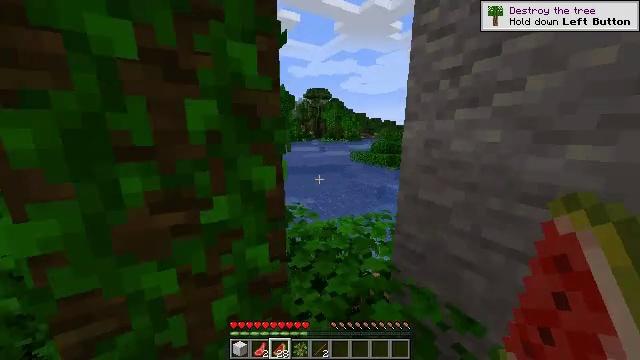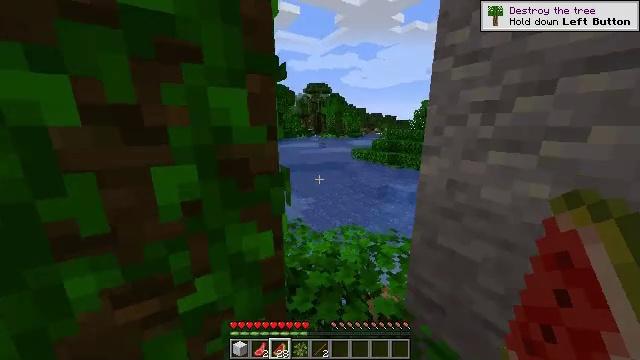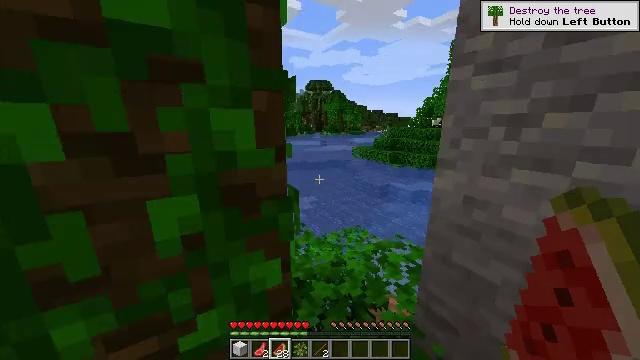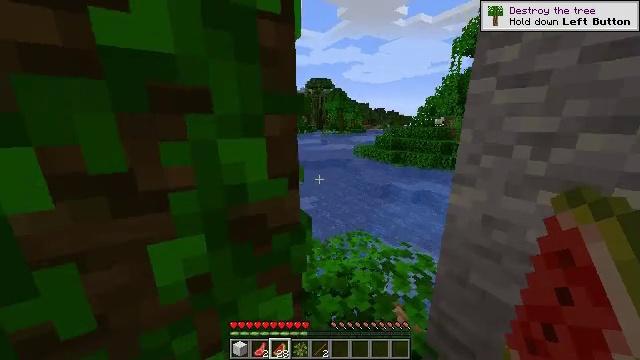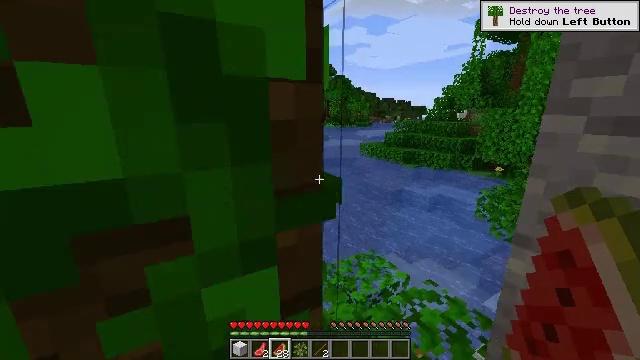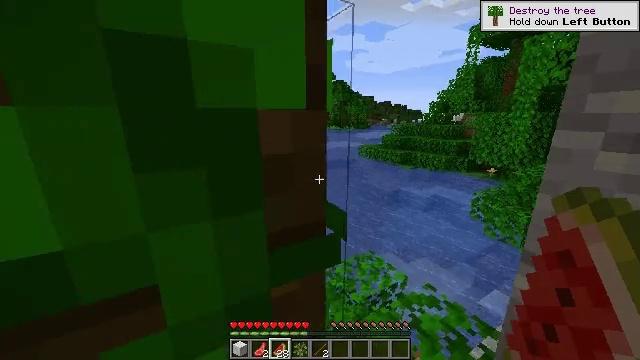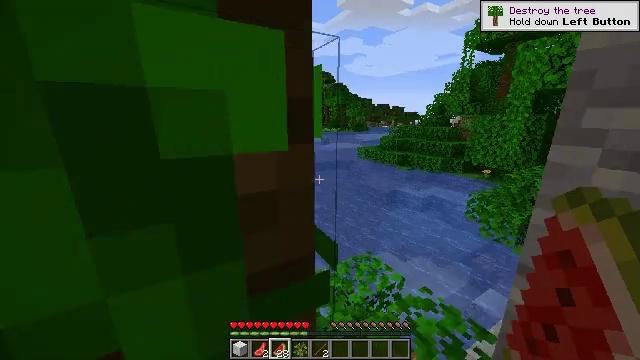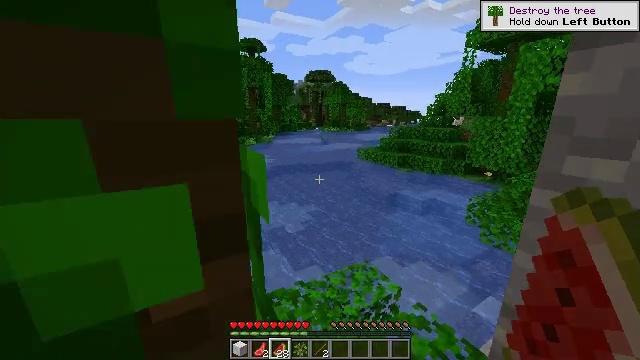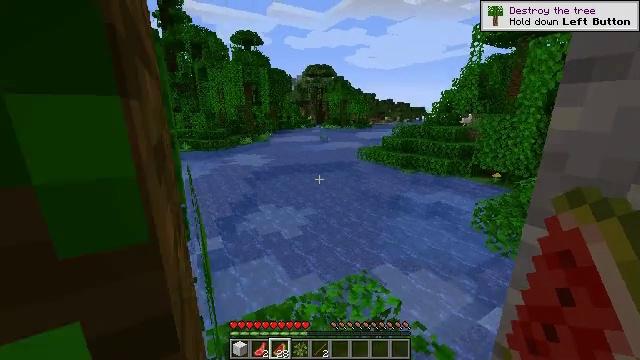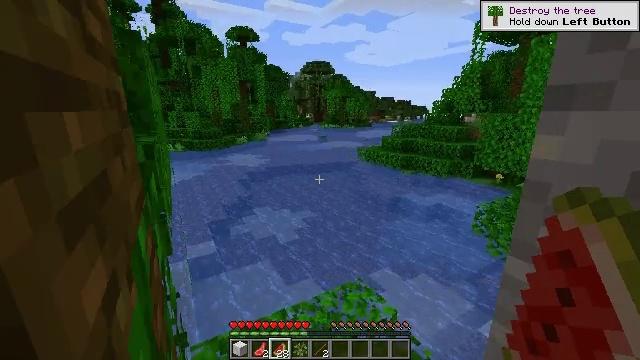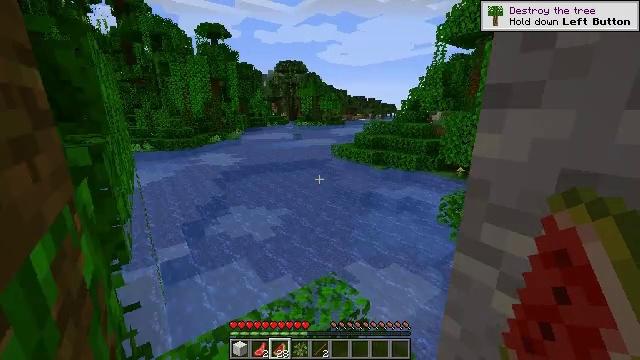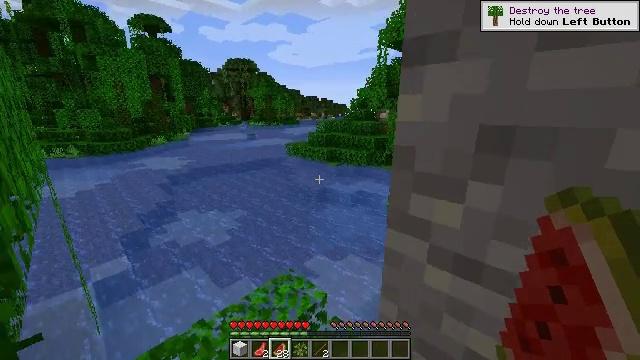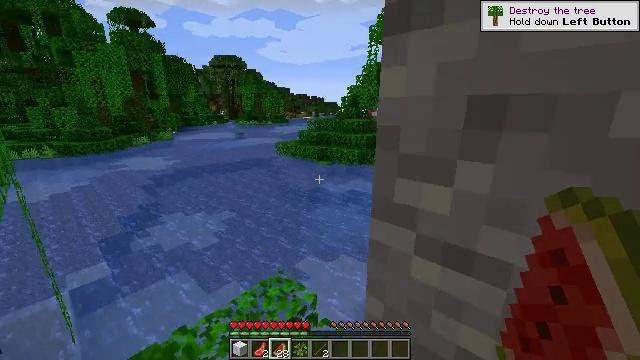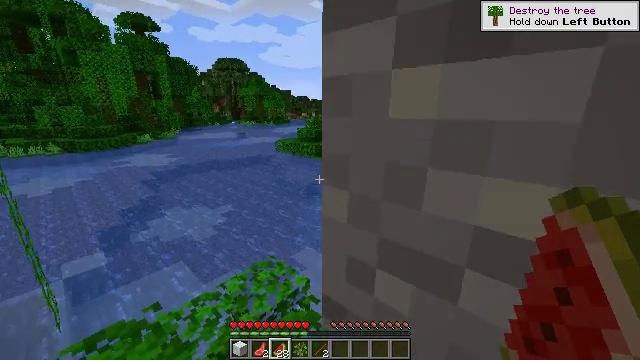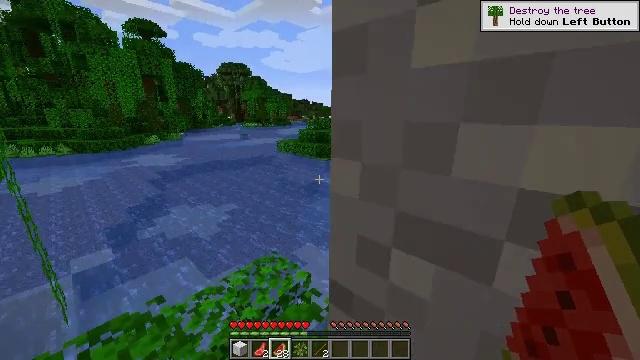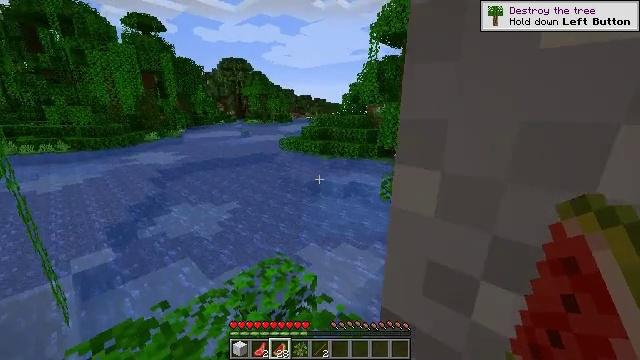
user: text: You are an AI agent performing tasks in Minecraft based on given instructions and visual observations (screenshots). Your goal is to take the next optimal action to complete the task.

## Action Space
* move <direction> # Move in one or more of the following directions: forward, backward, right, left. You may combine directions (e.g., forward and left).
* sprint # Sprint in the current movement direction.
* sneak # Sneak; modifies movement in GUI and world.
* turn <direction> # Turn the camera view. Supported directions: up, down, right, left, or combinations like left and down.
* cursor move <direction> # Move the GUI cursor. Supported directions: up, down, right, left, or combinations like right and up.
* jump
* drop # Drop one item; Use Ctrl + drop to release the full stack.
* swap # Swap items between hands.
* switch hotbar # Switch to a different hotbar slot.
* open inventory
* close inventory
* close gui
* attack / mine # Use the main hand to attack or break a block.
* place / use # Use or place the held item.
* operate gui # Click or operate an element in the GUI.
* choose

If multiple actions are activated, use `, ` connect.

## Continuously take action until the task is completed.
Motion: motion action
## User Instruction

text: Combat the chicken.
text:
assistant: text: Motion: move forward and move right, sprint, turn down, jump
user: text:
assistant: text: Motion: move forward and move right, sprint, jump
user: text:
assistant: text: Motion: move forward and move right, sprint, jump
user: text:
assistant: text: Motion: move forward and move right, sprint
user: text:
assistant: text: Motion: move forward and move right, sprint
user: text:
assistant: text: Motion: move forward and move right, sprint
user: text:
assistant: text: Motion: move forward and move right, sprint
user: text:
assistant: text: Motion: move forward and move right, sprint
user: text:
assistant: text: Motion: move forward and move right, sprint
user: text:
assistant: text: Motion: move forward and move right, sprint, turn right
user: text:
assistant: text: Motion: move forward and move right, sprint, turn right
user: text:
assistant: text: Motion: move forward and move right, sprint, turn right
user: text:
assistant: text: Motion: move forward and move left, sprint
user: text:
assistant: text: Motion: move forward and move left, sprint
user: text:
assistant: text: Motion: move forward and move left, sprint
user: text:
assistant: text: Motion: move forward and move left, sprint
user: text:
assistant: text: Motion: move forward and move left, sprint
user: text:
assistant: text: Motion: move forward and move left, sprint
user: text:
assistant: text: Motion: move forward and move left, sprint
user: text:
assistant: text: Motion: move forward and move left, sprint
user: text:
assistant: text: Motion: move forward and move left, sprint
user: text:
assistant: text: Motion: move forward and move left, sprint, turn right
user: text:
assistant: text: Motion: move forward and move left, sprint, turn right
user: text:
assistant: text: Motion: move forward, sprint, turn right
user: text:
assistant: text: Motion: move forward, sprint, turn right
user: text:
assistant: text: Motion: move forward, sprint, turn right
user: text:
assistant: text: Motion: move forward, sprint, turn right and up
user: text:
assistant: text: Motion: move forward, sprint, turn right
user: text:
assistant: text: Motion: move forward, sprint, turn right
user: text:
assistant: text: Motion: move forward, sprint, turn right